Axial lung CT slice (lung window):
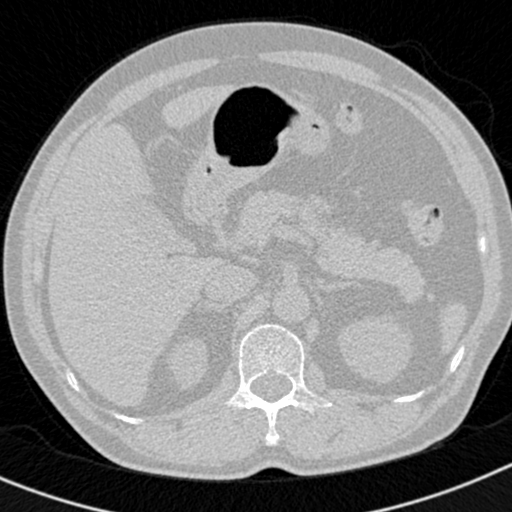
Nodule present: no